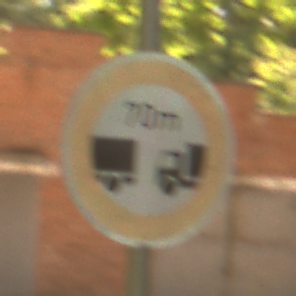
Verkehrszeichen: VerbotUnterschreitenMindestabstand
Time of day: Midday
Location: Outdoor (Nature)
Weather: PartlyCloudy
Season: NotSpecified
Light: Natural